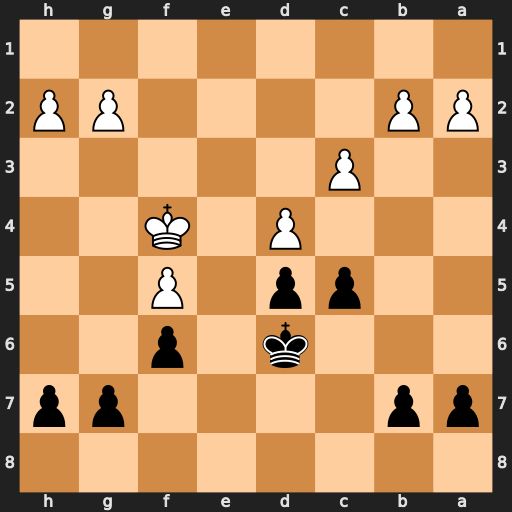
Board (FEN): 8/pp4pp/3k1p2/2pp1P2/3P1K2/2P5/PP4PP/8
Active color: b
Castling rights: -
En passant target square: -
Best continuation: cxd4 cxd4 Kc6 Ke3 Kb5